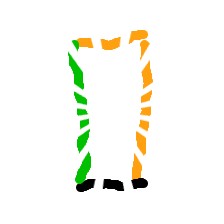
Shape: rectangle